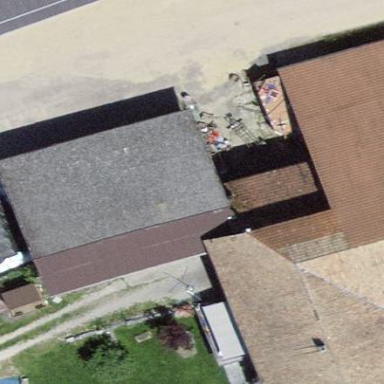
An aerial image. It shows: Gabled roof on farm auxiliary building.